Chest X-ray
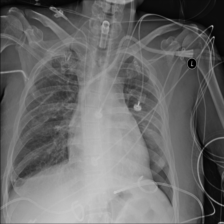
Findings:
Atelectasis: negative
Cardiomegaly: negative
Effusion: positive
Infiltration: negative
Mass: negative
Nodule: negative
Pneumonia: negative
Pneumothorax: positive
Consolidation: negative
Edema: negative
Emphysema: negative
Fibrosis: negative
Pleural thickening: negative
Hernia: negative